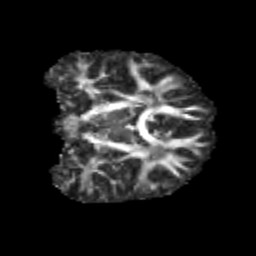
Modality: FA
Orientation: coronal
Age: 9
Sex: female
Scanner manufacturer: siemens
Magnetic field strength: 3 T
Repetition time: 3.8 s
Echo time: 0.07 s